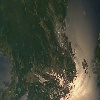
Label: land